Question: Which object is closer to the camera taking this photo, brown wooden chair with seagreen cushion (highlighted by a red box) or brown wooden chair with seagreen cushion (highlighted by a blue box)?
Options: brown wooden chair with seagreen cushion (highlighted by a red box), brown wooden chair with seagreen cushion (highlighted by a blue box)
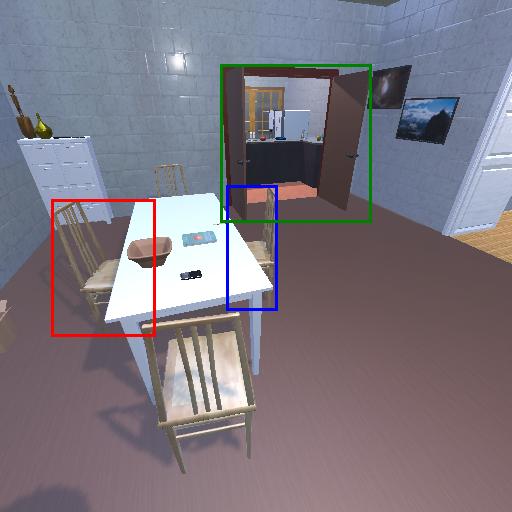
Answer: brown wooden chair with seagreen cushion (highlighted by a red box)